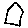
Label: hexagon